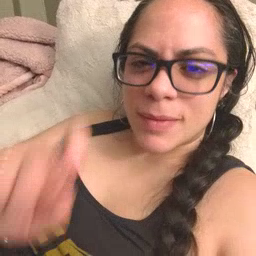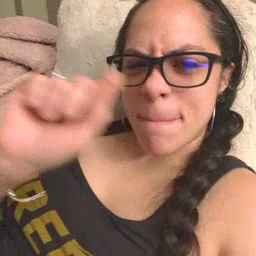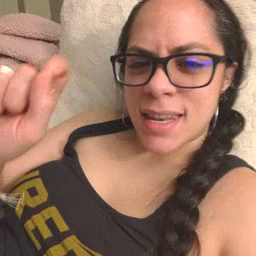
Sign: pen